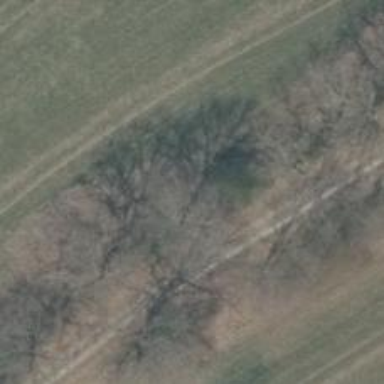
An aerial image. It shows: Hunting stand.